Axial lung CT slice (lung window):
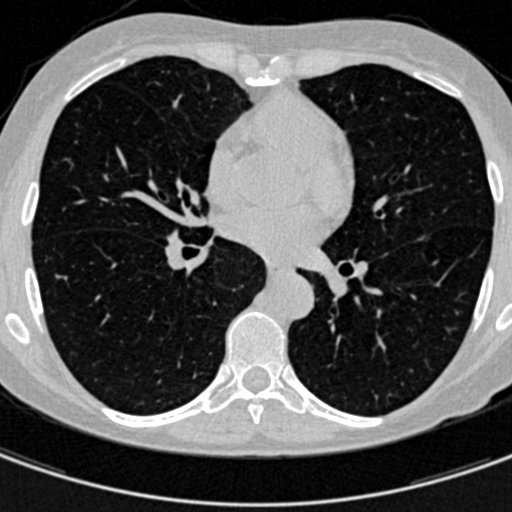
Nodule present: no